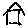
Label: house